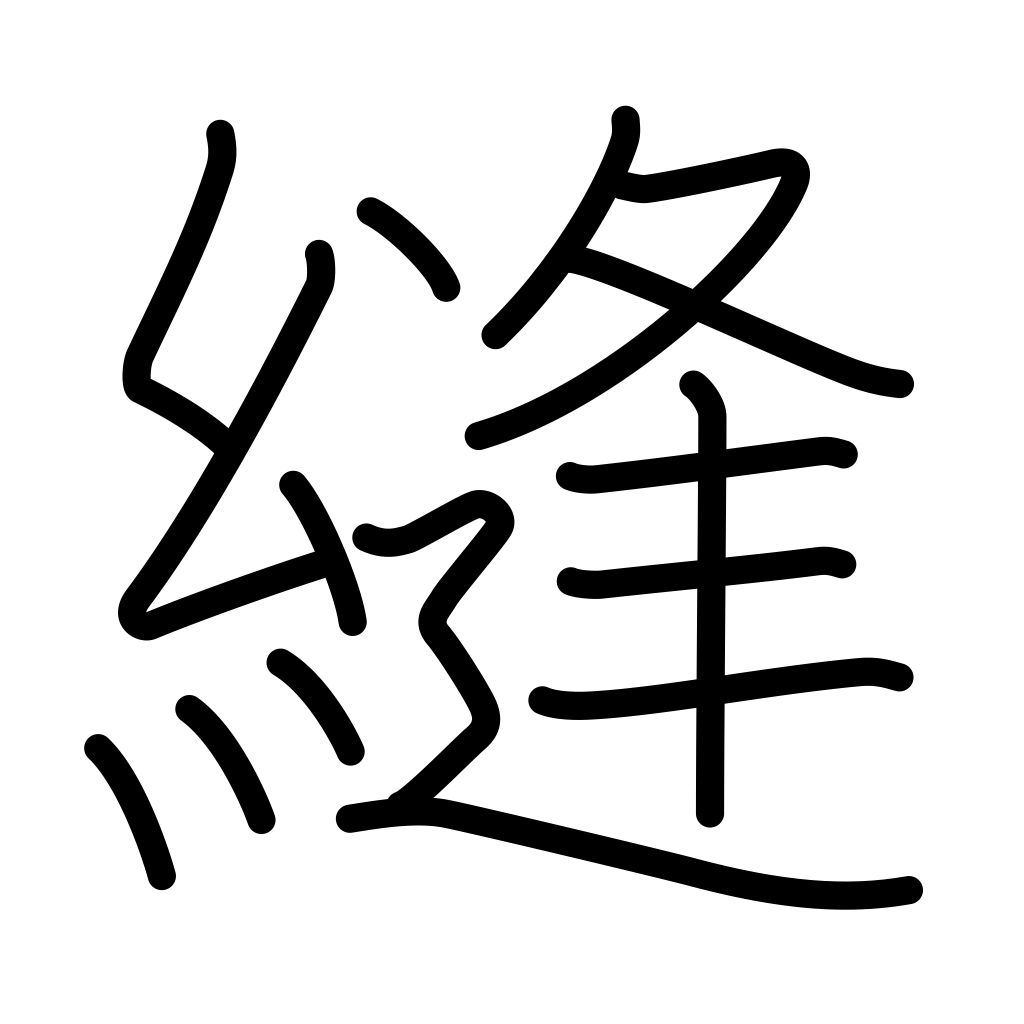
Meaning: sew, stitch, embroider